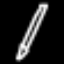
Label: pencil